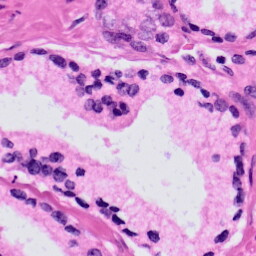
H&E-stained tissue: Prostate